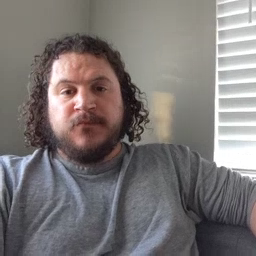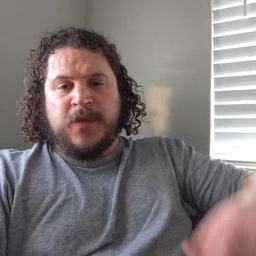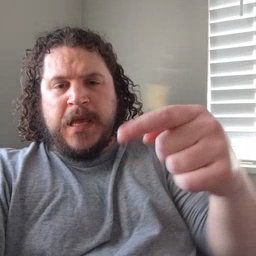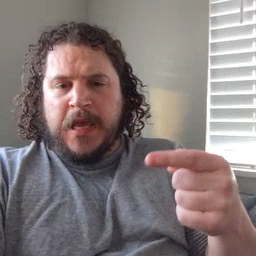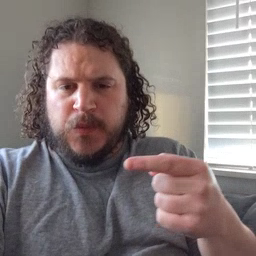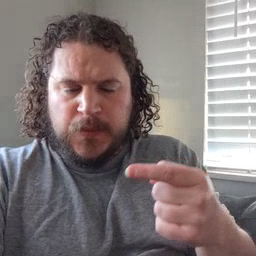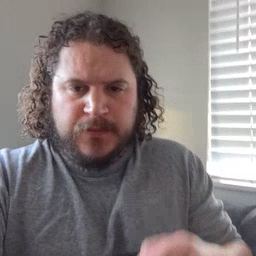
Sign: owie